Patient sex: M
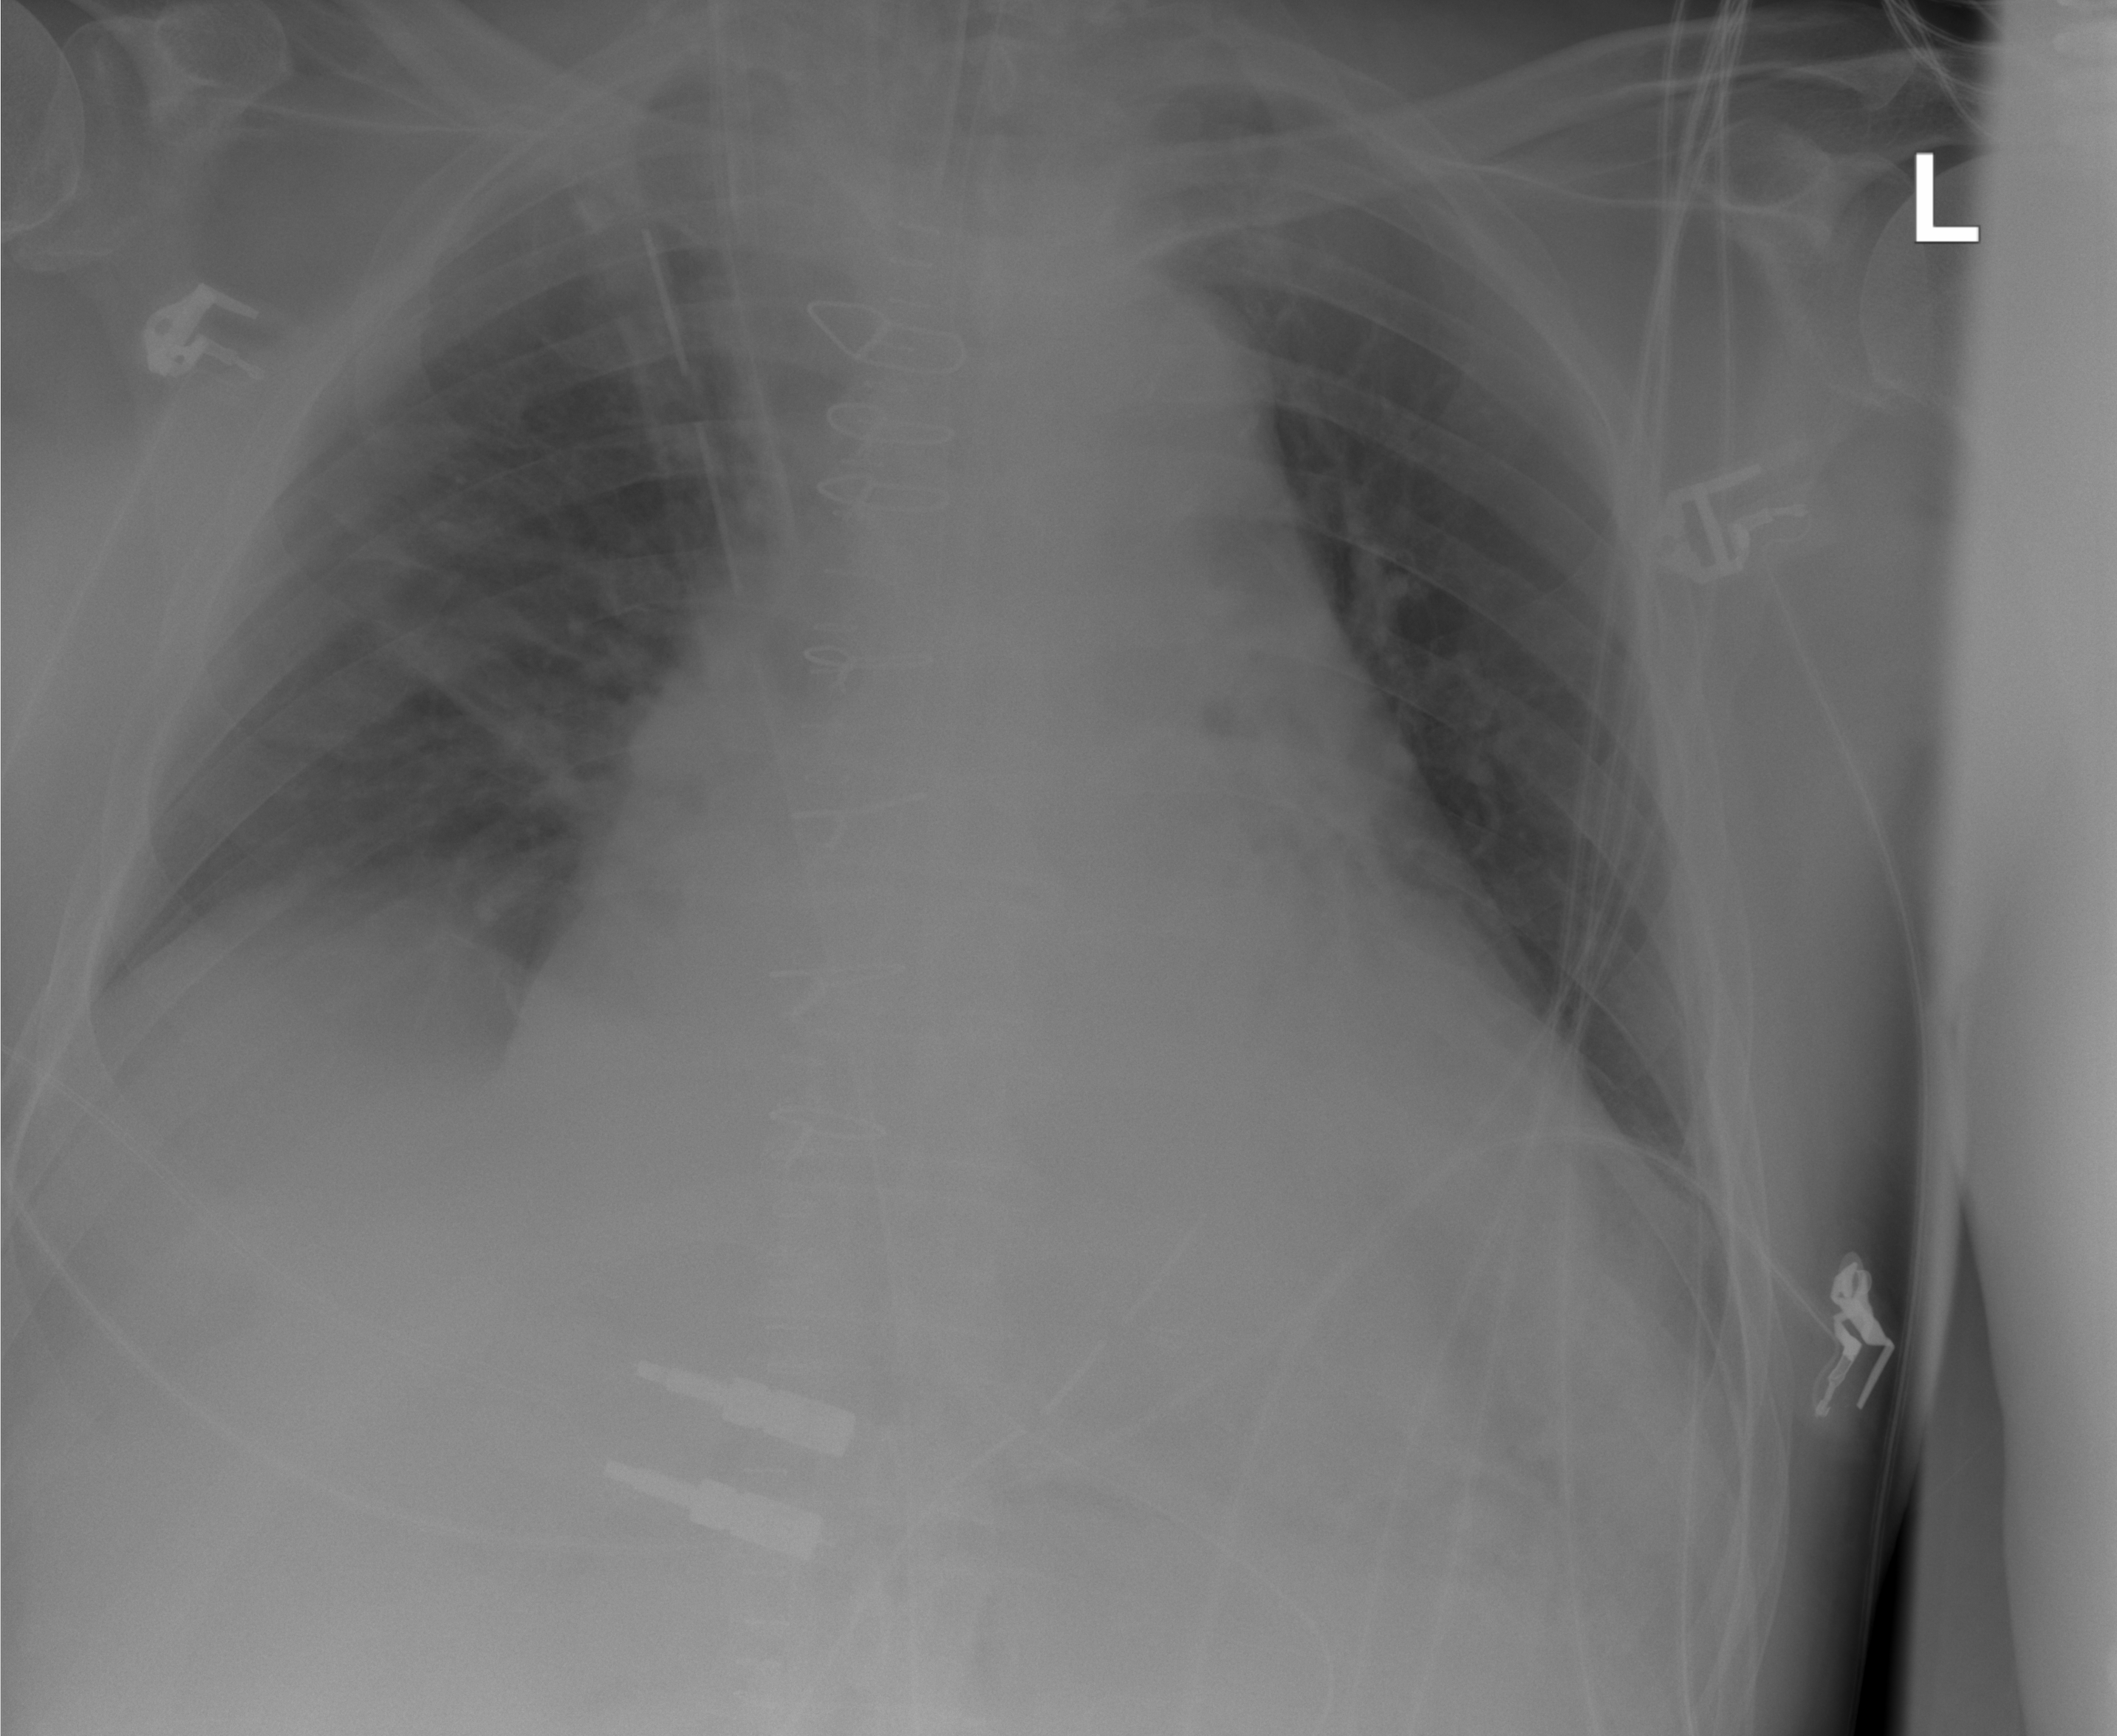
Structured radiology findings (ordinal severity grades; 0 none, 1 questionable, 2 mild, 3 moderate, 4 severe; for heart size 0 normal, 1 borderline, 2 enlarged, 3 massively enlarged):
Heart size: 2
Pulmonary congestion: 0
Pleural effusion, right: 0
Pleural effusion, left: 1
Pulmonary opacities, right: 0
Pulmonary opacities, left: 0
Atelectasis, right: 2
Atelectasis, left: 2